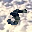
Label: 5